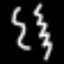
Label: squiggle